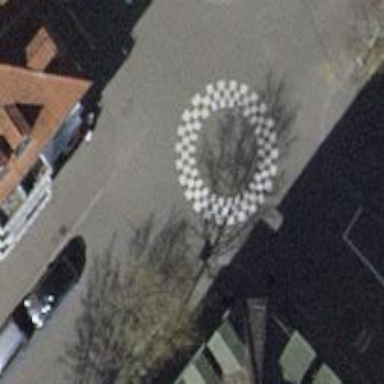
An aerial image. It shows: Rosette traffic calming feature.